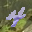
Label: 4